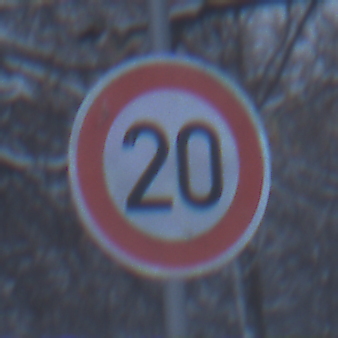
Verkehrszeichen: Geschwindigkeit20
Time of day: Midday
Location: Outdoor (Nature)
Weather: Overcast
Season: Winter
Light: Natural